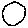
Label: circle